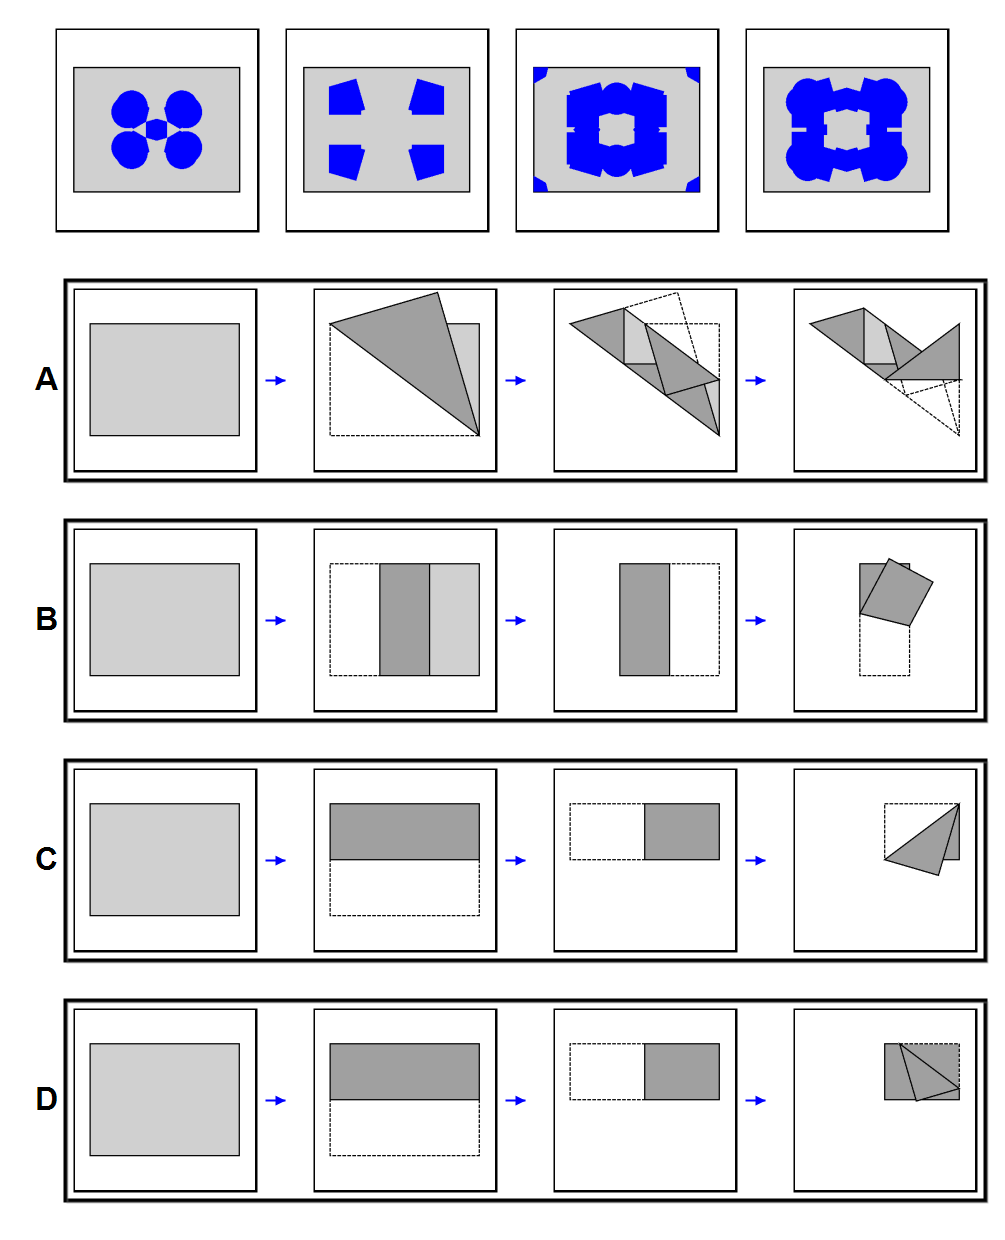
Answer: C